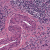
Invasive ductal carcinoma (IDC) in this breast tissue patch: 0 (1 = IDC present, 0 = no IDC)